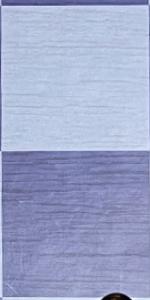
Label: Empty